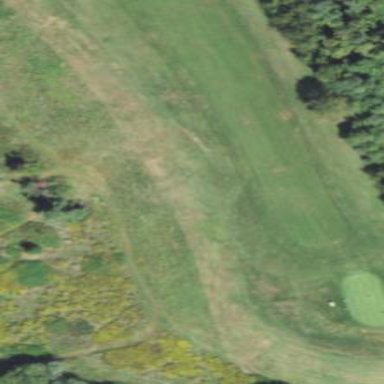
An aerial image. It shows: Area with grass used as rough in golf course.